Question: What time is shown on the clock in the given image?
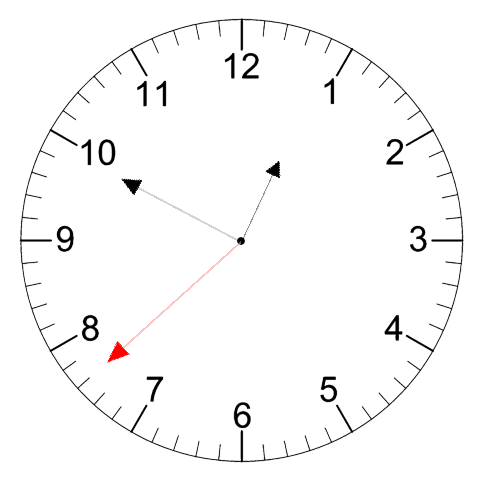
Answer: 12:49:38